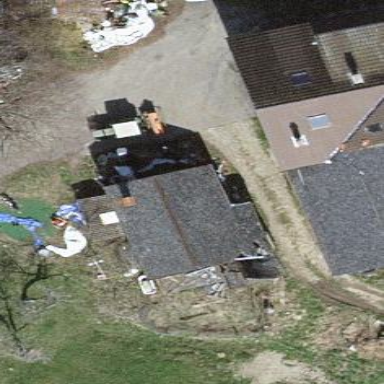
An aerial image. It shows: Simple house.